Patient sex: M
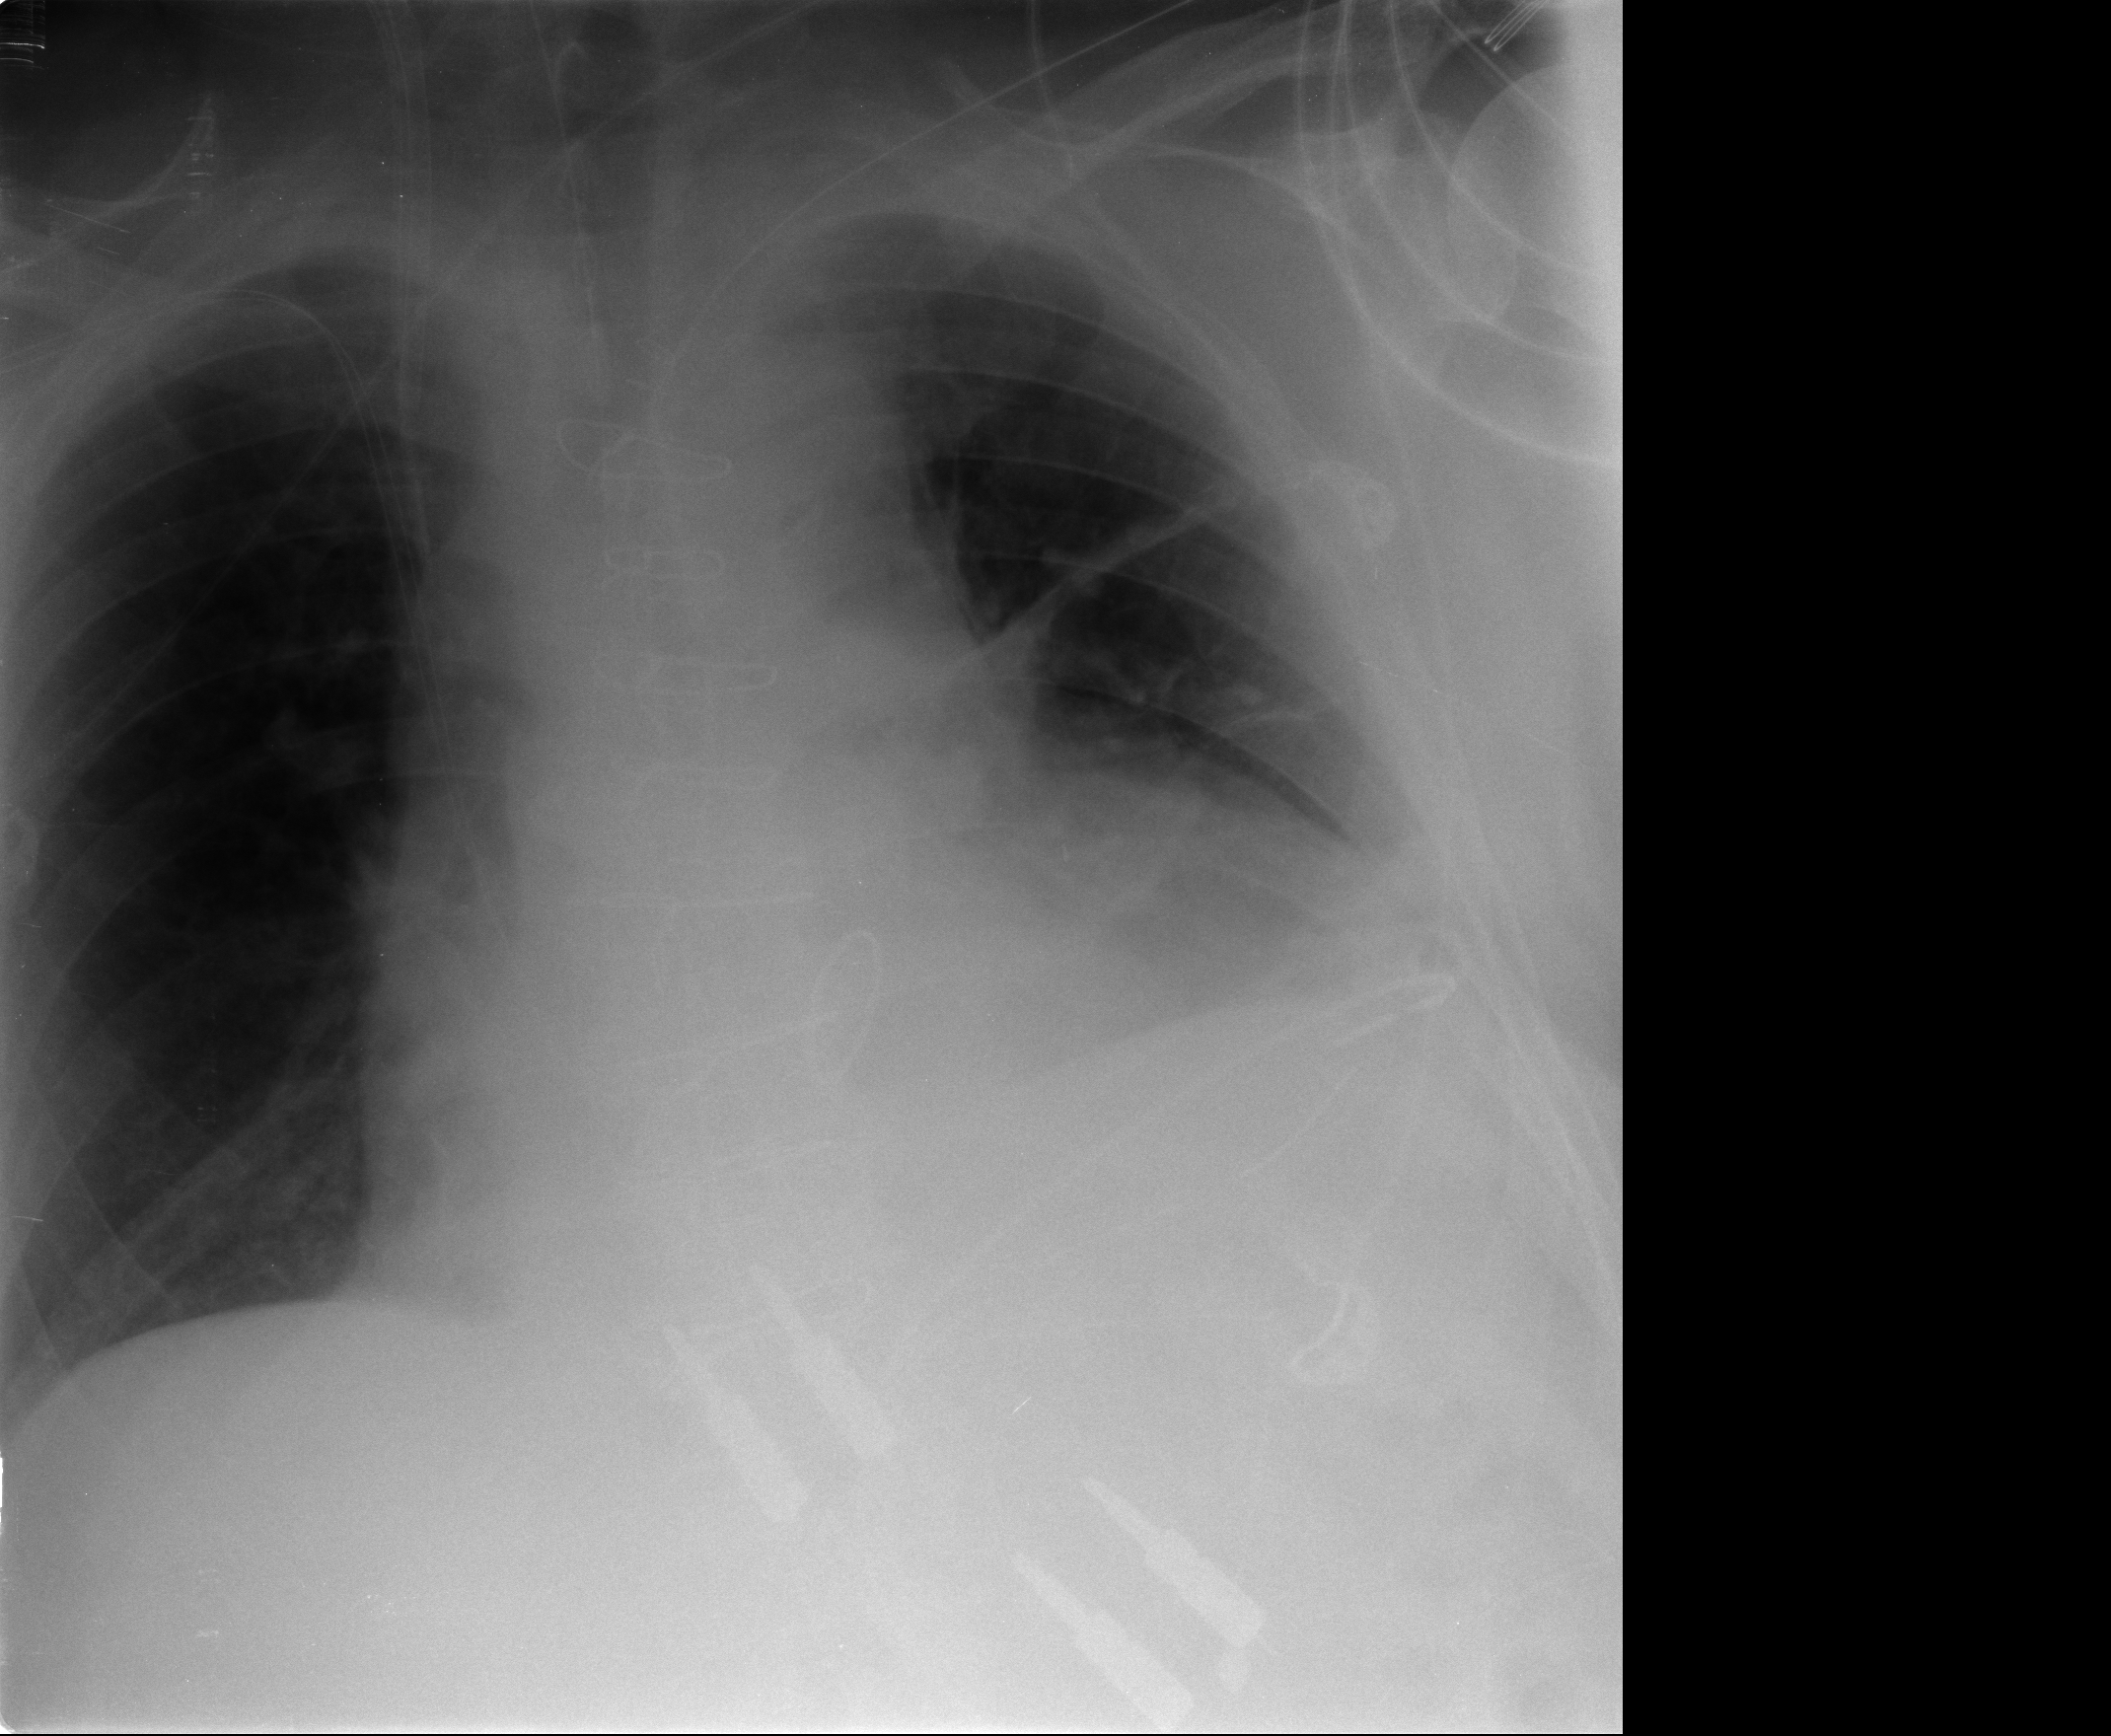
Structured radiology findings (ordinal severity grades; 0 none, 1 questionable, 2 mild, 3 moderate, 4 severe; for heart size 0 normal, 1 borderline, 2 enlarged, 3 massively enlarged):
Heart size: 2
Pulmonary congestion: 0
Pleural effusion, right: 0
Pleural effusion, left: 2
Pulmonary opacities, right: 0
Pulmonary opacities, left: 0
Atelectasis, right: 0
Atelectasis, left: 3